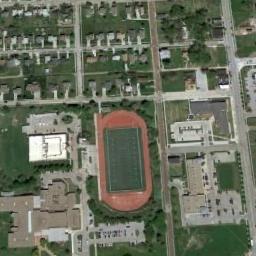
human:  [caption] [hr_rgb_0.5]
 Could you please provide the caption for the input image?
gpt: A track and field is built in the middle of a residential area, Surrounded by a lot of vegetation .

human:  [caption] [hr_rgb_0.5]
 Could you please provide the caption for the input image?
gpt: There is a track and field at the bottom of the picture .

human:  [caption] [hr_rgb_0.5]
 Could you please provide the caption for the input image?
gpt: The ground track field is surrounded by some buildings and neatly arranged houses .

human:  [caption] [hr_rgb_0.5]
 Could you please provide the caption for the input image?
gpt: The ground track field is surrounded by trees .

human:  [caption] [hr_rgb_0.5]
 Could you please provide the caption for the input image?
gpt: There are many green trees and a white building beside the ground track field .